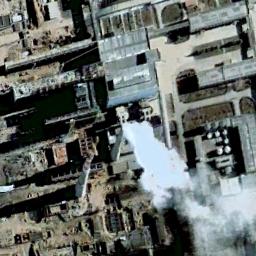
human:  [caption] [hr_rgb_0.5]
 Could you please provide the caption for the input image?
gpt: There are many buildings next to the thermal power station .

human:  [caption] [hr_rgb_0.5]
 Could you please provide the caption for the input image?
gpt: There are five thermal power stations in this industrial area .

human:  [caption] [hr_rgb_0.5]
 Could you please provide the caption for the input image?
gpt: The thermal power station is next to some buildings with white mist above .

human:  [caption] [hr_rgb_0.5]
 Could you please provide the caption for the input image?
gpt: In the thermal power plant, there are workshops and machinery, pipelines, and two chimneys, one is smoking .

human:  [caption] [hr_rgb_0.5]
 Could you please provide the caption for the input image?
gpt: There are many buildings and two chimneys on the thermal power station .